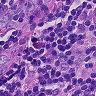
Metastatic tissue present: yes